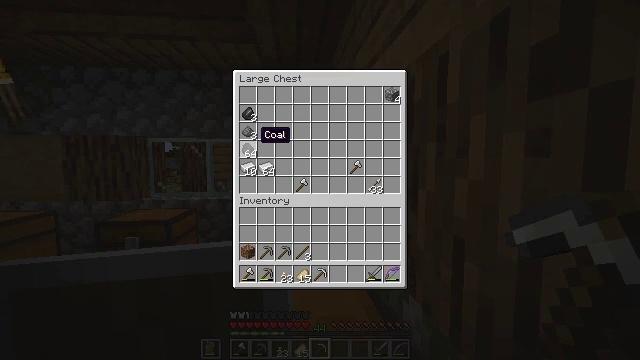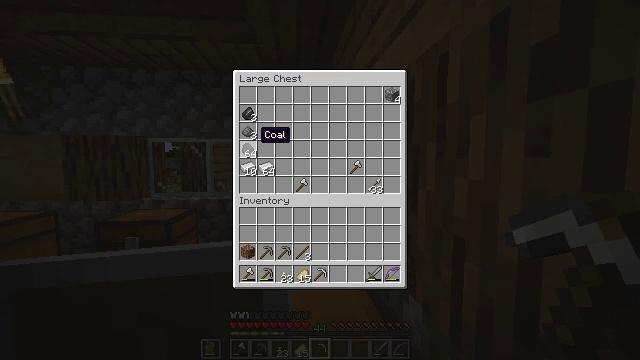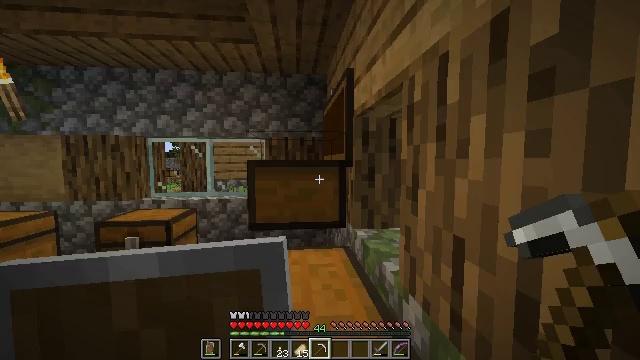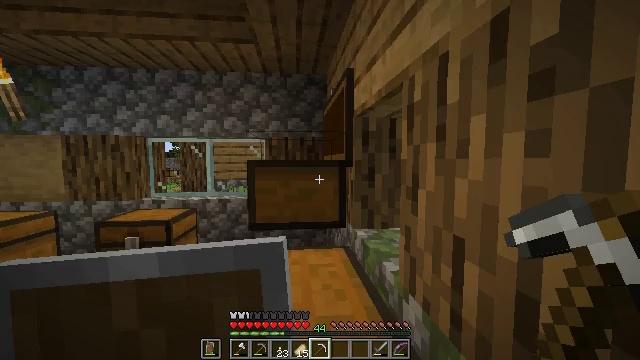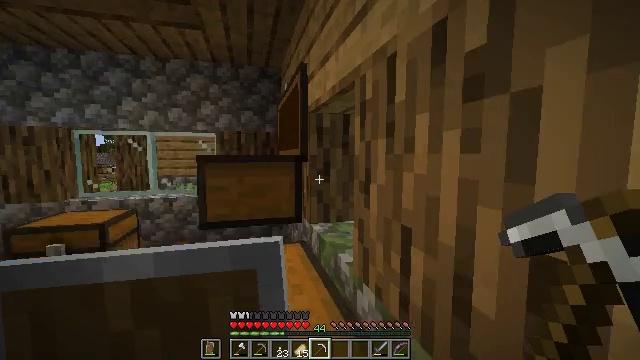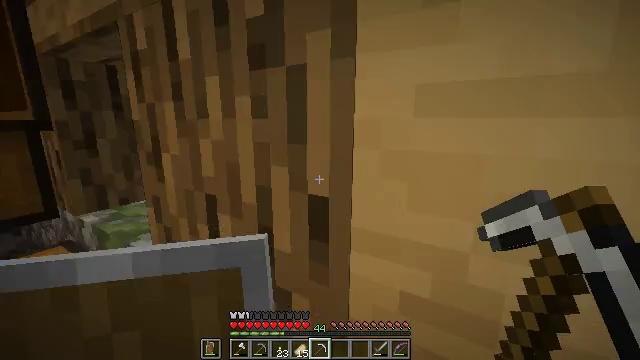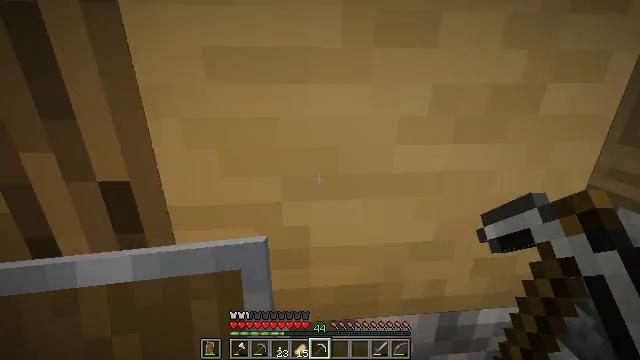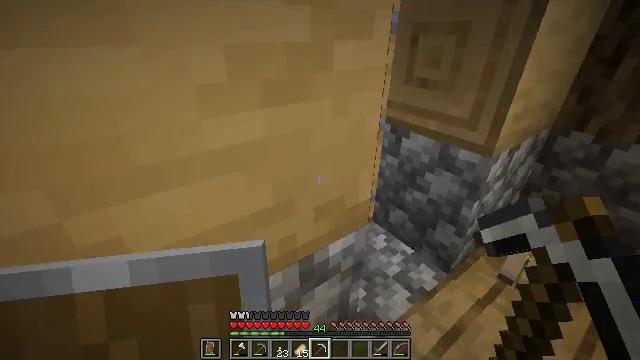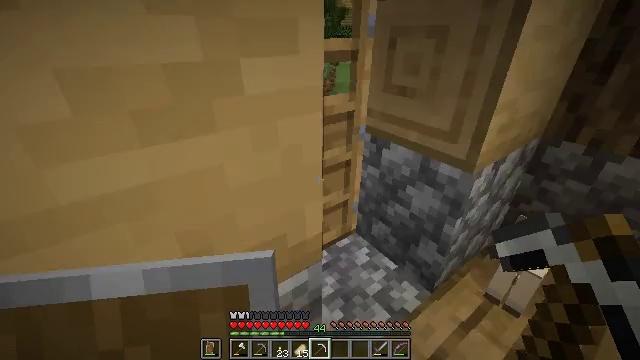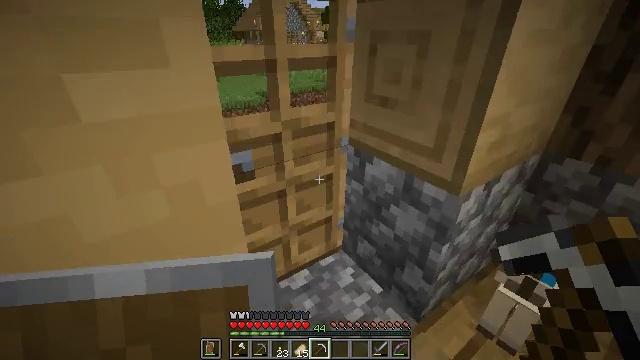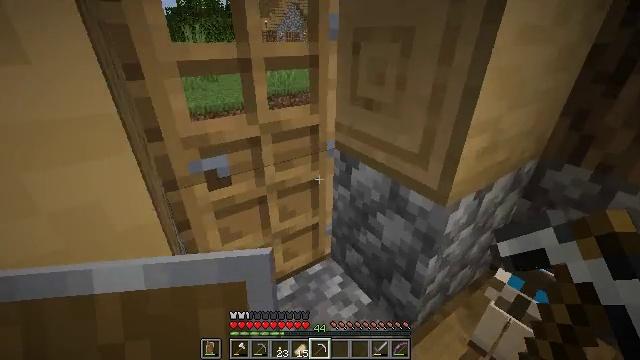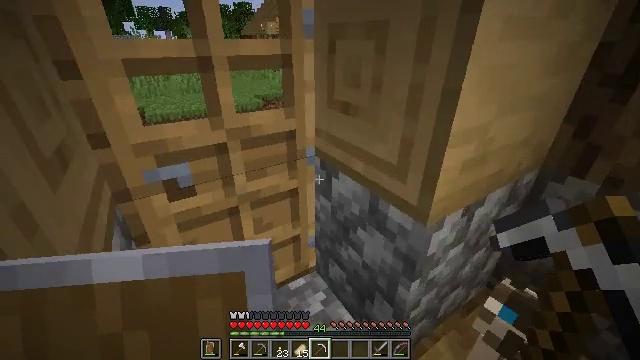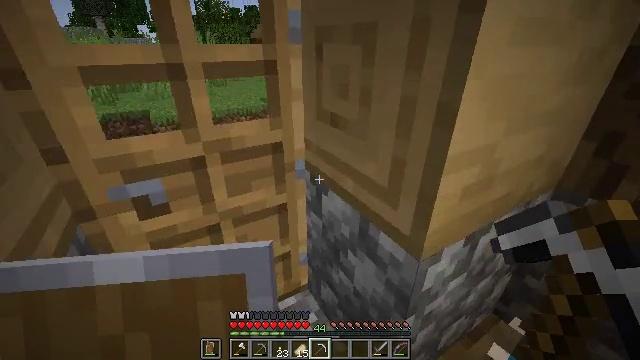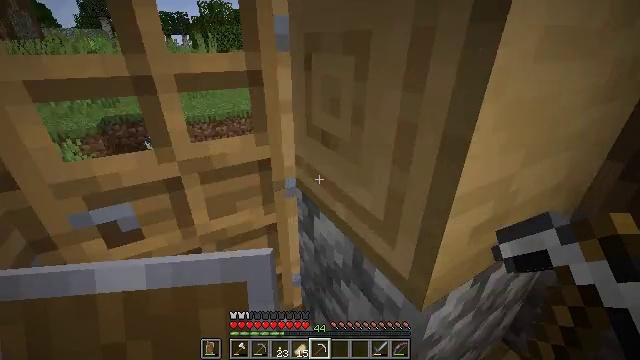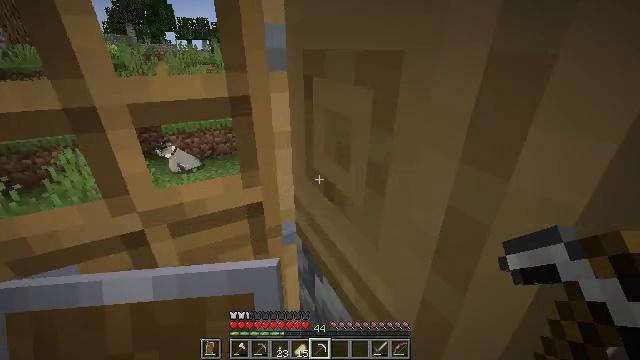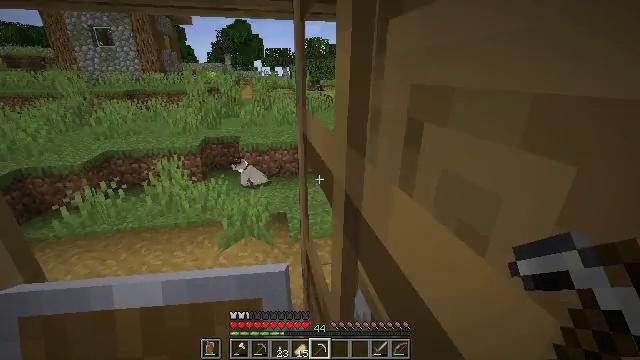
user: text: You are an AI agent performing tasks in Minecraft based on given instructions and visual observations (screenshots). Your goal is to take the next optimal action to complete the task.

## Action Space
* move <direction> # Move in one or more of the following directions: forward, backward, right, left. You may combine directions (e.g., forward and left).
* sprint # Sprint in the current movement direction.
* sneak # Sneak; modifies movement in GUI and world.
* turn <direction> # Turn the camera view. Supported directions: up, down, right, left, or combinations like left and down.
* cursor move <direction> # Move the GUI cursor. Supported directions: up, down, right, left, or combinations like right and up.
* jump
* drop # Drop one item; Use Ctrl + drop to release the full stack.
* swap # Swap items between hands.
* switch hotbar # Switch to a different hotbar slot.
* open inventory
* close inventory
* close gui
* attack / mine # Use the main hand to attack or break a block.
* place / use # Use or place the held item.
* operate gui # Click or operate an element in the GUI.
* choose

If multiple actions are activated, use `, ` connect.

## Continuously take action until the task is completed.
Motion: motion action
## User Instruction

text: Stop mobs spawning by breaking the spawner.
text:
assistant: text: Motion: no_op
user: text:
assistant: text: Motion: close inventory
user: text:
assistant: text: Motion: close inventory
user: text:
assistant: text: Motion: turn right and down, close inventory
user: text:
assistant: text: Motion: turn right and down
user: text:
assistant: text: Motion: move right, turn right and down
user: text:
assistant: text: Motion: move forward and move right, turn right and down
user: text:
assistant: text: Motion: move forward and move right
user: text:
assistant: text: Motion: move forward and move right, turn left
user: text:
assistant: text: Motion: move forward and move right
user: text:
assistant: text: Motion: move forward and move right, turn left
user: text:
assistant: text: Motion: move forward, turn left
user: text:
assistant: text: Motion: move forward
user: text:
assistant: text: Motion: move forward, turn left
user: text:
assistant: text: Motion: move forward, turn left and up
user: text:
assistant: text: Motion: move forward, turn left and up
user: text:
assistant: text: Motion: move forward, turn left and up
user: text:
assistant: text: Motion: move forward
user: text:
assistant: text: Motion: move forward
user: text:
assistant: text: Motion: move forward
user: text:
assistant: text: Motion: move forward
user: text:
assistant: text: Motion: move forward
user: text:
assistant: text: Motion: move forward, turn right
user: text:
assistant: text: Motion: move forward, turn right and down
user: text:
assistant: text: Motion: move forward, turn right
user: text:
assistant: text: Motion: move forward, turn right
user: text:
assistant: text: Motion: move forward, turn left and up
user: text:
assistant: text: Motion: move forward and move left, turn left and up
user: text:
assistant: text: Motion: move forward and move left, turn left and up
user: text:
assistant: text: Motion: move forward and move left, turn left and up